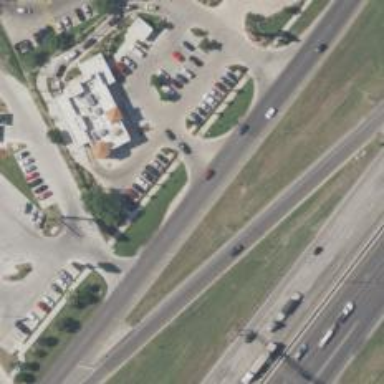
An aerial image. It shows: Secondary road with asphalt surface and frontage road.